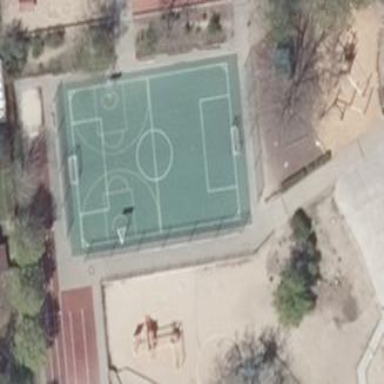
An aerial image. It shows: Multi-sport pitch for leisure and various sports activities.